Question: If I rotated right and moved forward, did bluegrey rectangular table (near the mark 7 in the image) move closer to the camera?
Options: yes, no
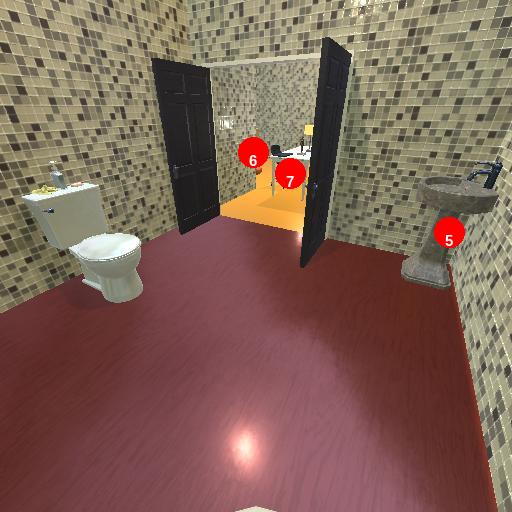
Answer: yes